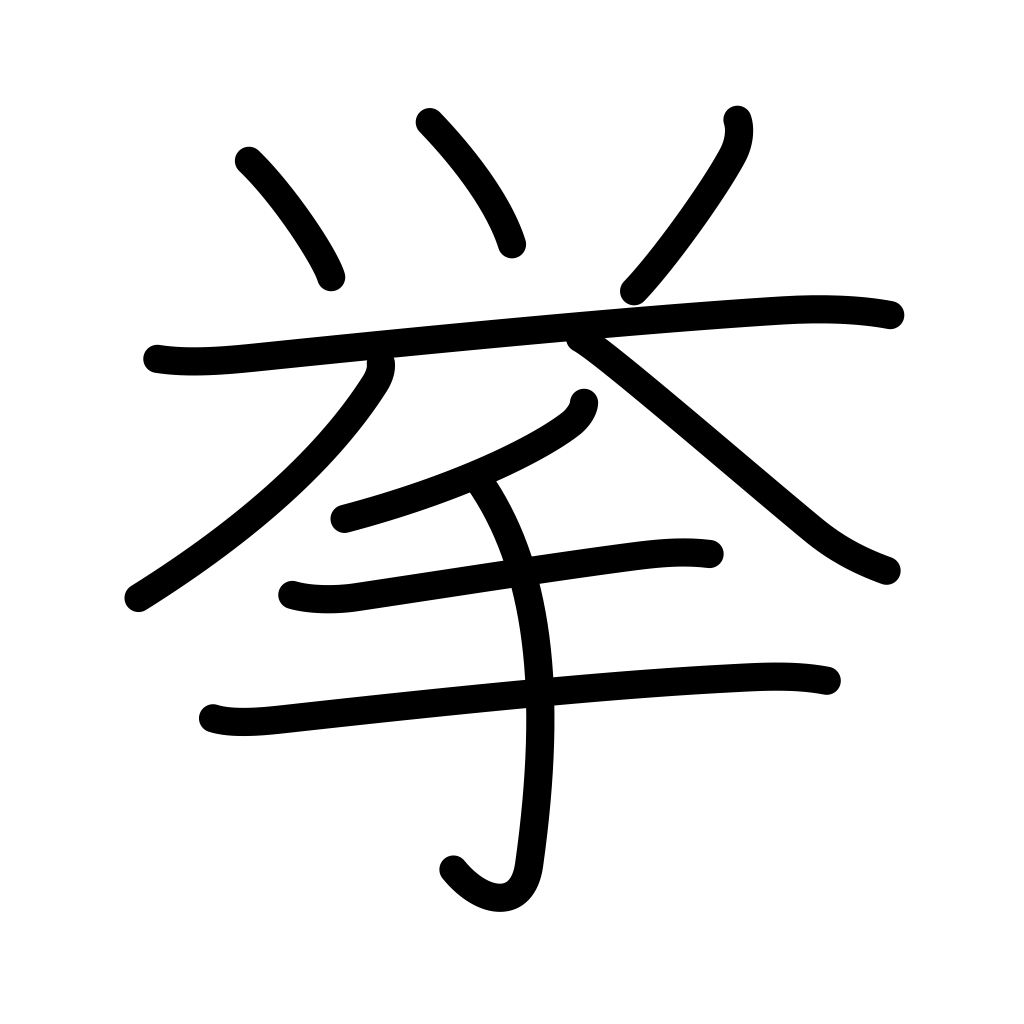
Meaning: raise, plan, project, behavior, actions